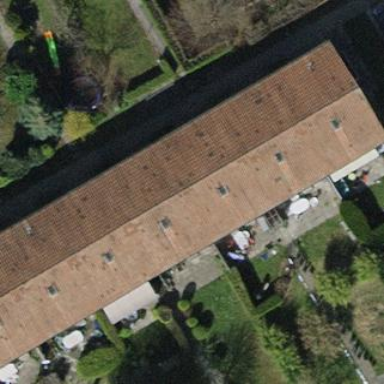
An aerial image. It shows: Terrace-style building with gabled roof.